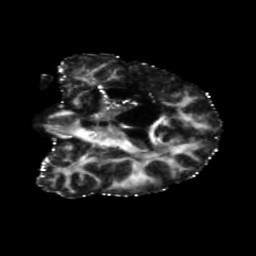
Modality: FA
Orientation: coronal
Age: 44
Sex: female
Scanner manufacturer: siemens
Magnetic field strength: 3 T
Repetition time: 5.47 s
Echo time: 0.0854 s